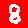
Digit: 8